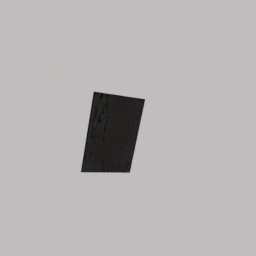
Label: decoration